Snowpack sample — Rabbit Ears Pass, Jackson County, Colorado, USA (12/17/25, 1:08 PM MST)
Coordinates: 40.387, -106.625
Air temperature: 34 °F
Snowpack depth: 46 cm
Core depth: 40 cm
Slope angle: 6°, slope face: 165°
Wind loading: medium
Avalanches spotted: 0
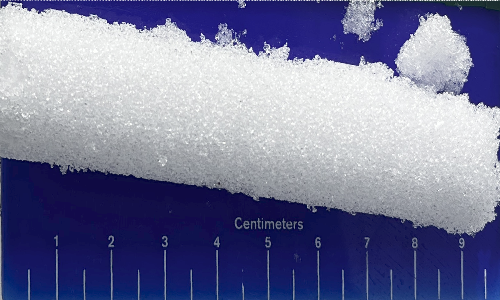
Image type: core
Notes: No avalanches spotted nearby, although collected in a meadowy area with minimal risk on this face of the pass.